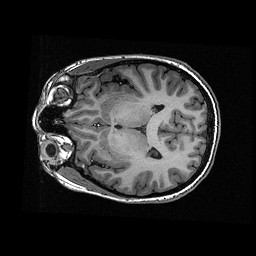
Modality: T1w
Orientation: axial
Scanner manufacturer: ge
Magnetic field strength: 3 T
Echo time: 0.00318 s